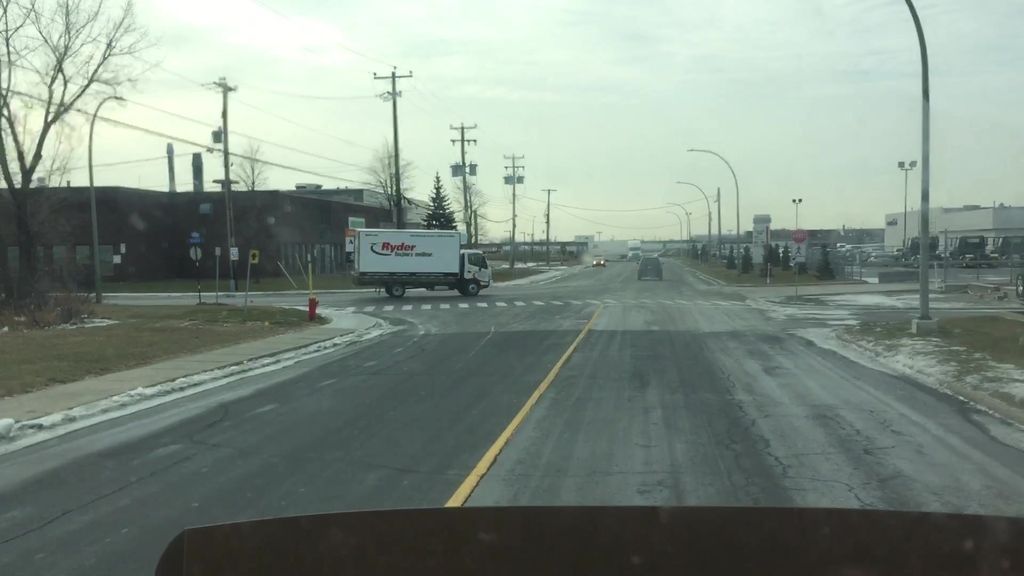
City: montreal